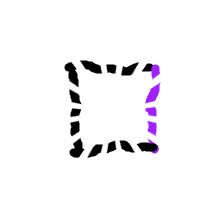
Shape: square